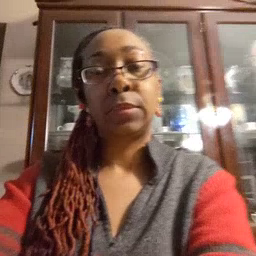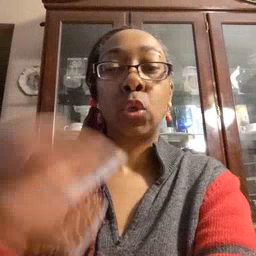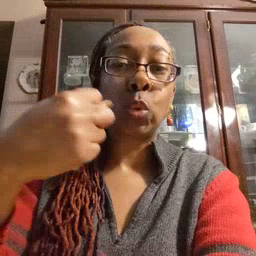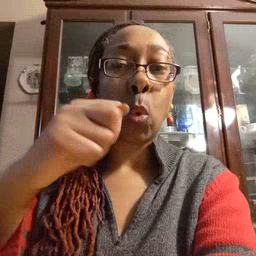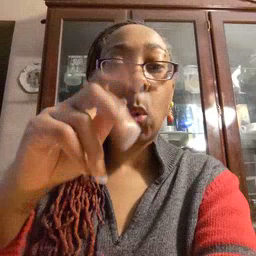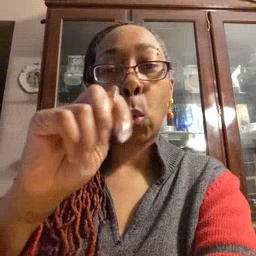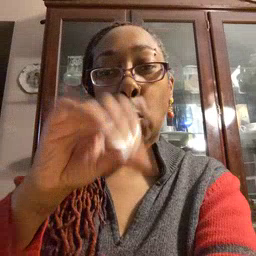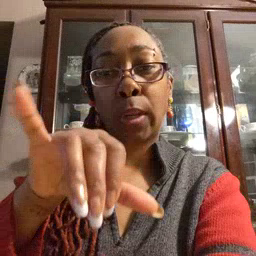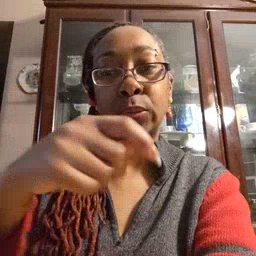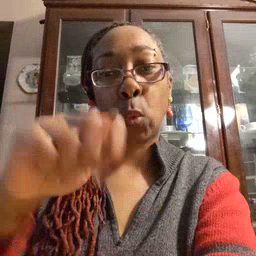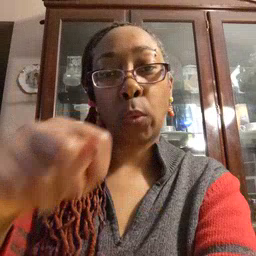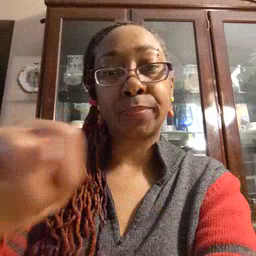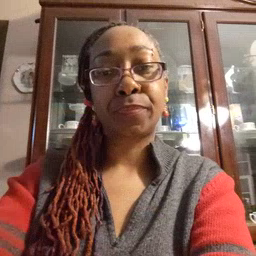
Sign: toy